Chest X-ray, AP view. Patient: 35 years old, sex M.
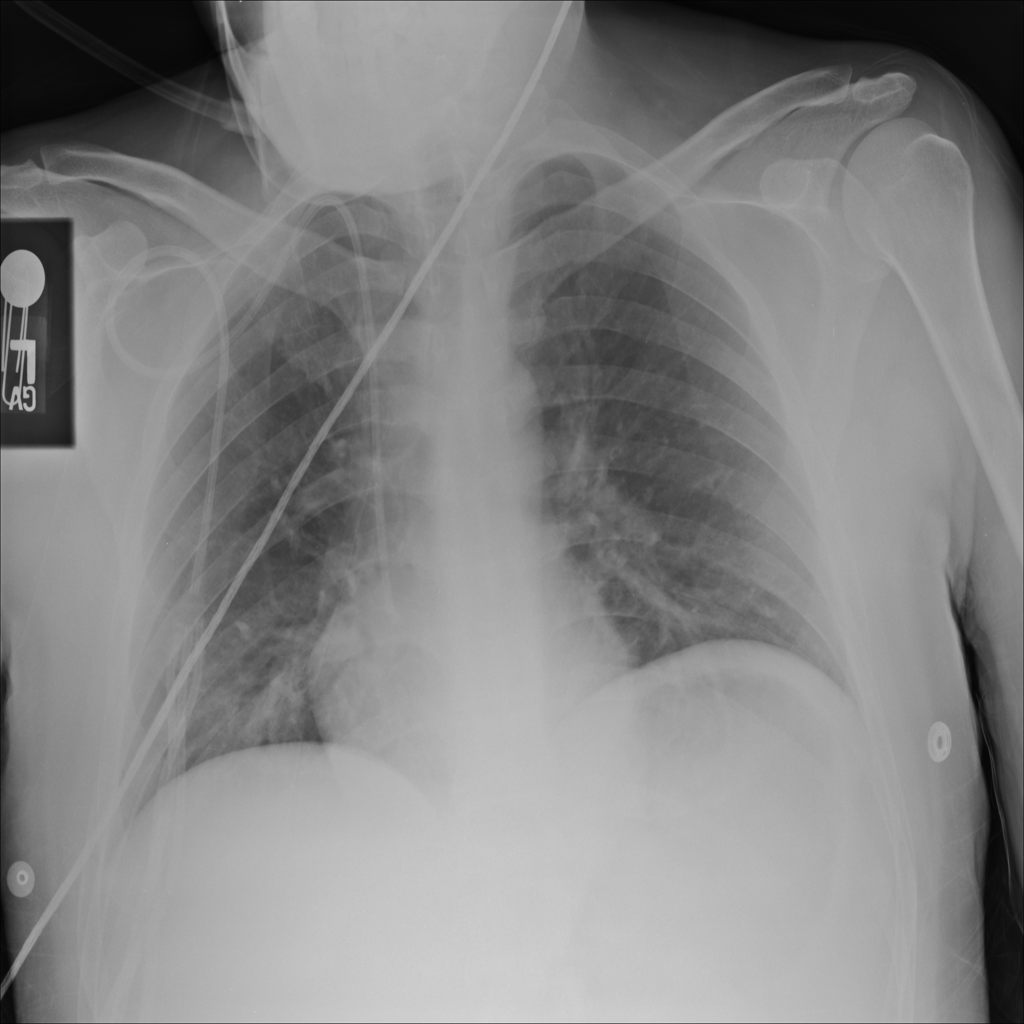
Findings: No Finding